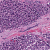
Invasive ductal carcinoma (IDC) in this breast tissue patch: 1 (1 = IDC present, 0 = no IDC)